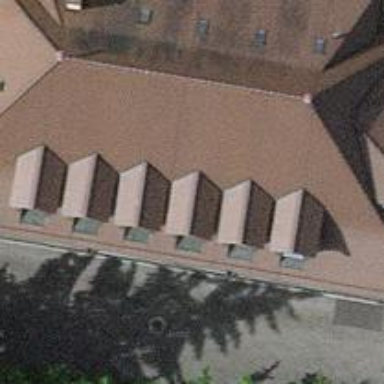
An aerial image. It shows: School building.